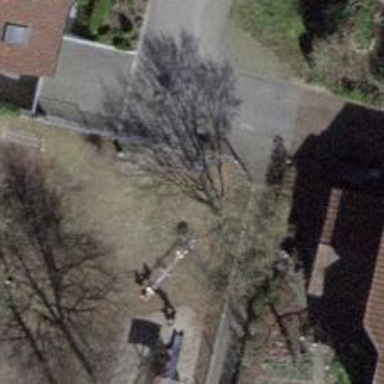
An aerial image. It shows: Gate.